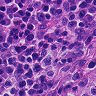
Metastatic tissue present: no